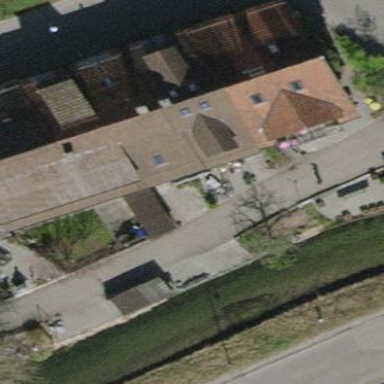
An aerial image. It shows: Building with tile roof.